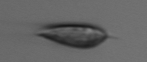
Label: Prorocentrum_triestinum